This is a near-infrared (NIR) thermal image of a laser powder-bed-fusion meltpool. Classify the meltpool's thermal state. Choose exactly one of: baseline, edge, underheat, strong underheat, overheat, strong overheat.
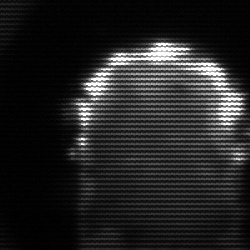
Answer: baseline